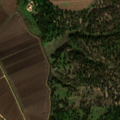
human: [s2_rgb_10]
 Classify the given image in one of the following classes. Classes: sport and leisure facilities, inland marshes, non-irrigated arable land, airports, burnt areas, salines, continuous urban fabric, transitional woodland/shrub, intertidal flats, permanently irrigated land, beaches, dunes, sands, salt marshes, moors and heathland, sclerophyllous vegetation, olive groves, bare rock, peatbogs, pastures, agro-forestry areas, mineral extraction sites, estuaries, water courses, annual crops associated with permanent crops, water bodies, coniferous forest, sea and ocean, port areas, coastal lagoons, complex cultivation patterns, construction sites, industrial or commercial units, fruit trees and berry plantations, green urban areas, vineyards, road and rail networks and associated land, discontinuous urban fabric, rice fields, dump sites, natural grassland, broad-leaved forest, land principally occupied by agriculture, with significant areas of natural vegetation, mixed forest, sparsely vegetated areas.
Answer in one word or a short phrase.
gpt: permanently irrigated land, rice fields, agro-forestry areas, mixed forest